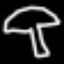
Label: mushroom